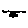
Label: fish